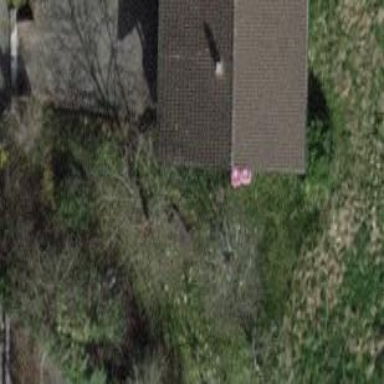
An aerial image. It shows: Cabin with gabled roof made of roof tiles.